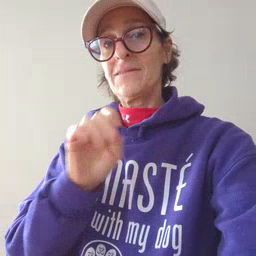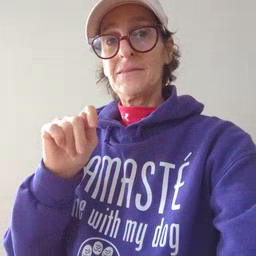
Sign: feet